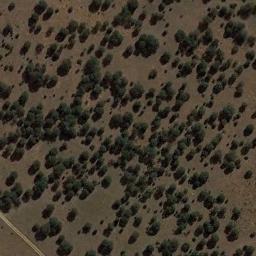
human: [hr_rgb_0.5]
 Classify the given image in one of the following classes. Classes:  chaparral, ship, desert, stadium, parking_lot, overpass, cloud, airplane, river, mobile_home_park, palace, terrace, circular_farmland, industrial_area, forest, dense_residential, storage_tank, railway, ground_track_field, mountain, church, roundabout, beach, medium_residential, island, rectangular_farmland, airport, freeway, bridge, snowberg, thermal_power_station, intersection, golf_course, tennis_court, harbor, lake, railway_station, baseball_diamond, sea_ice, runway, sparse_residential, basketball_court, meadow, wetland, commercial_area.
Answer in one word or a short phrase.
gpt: chaparral